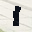
Label: 1